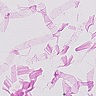
Metastatic tissue present: no